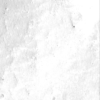
Label: not_dusty